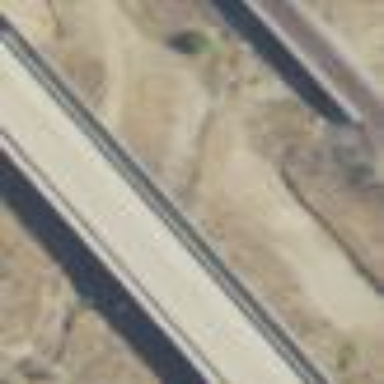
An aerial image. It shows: Man-made bridge.